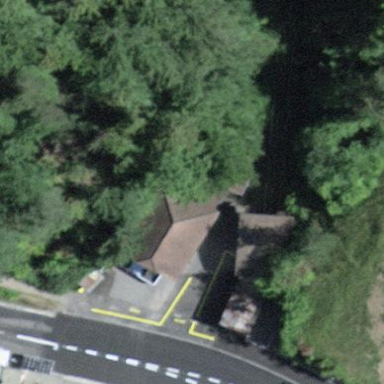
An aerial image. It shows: Garage building.